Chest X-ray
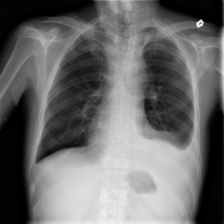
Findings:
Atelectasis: negative
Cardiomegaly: negative
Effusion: positive
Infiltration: negative
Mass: positive
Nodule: negative
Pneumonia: negative
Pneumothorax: positive
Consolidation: negative
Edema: negative
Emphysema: negative
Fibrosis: negative
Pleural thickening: negative
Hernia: negative